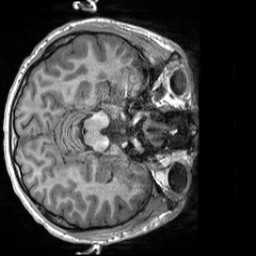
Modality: T1w
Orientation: axial
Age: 21
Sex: male
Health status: healthy
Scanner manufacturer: siemens
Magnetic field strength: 3 T
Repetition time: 2 s
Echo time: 0.00232 s